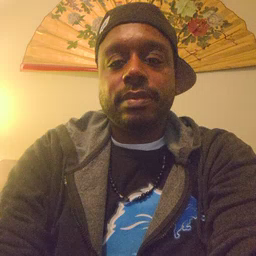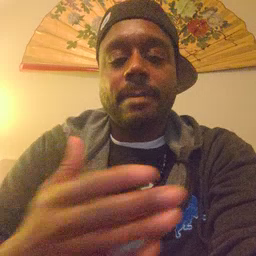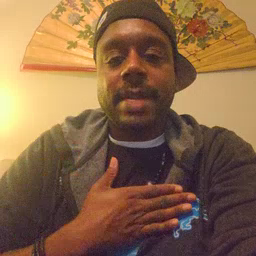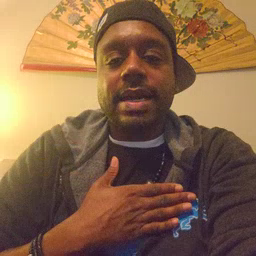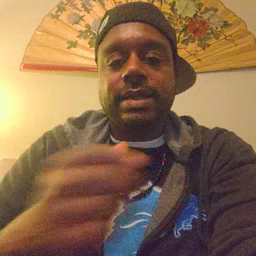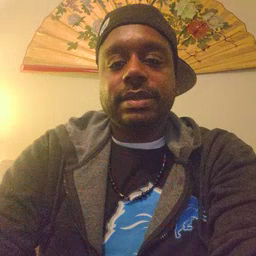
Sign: minemy